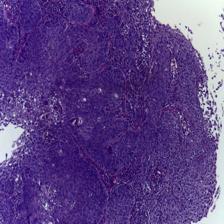
Diagnosis: OSCC